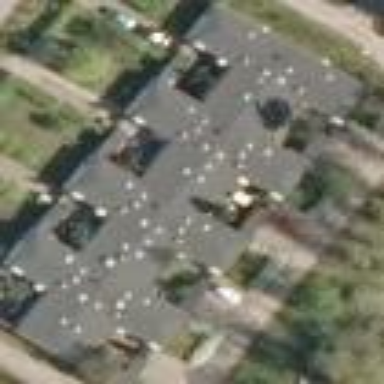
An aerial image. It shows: Terrace building with unique quadruple saltbox roof shape.